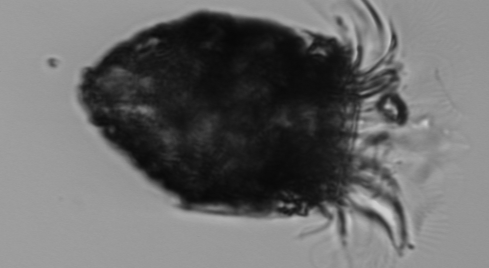
Label: Stenosemella_morphotype1